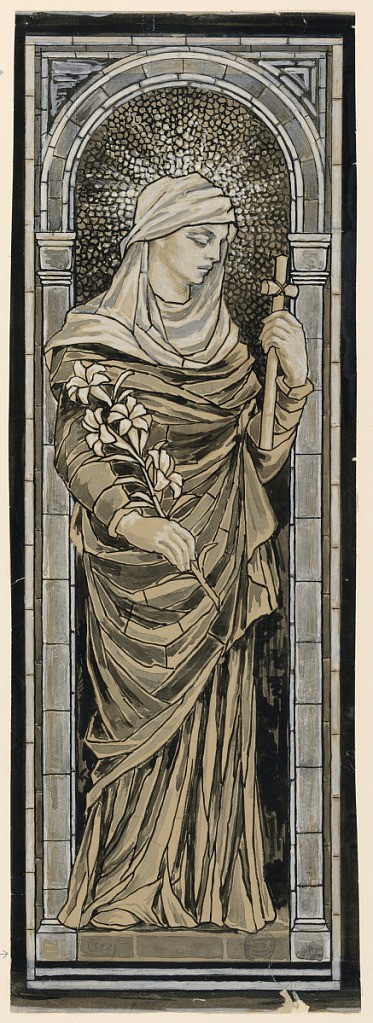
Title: Study for the Goddard Memorial Window, in St. John's Church, Providence, Rhode Island
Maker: Francis Augustus Lathrop, American, 1849–1909
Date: ca. 1889
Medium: Brush and black and grey watercolor, white gouache, graphite on brown paper
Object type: Drawing
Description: A draped figure stands in an archway, holding a cross in the left hand and lilies in the right hand.